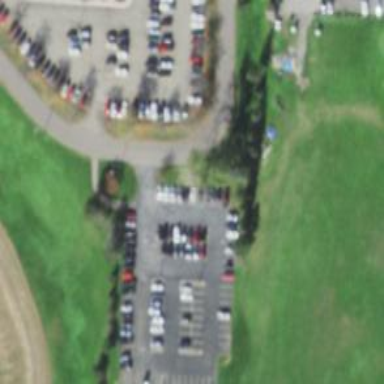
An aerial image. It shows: Parking area.